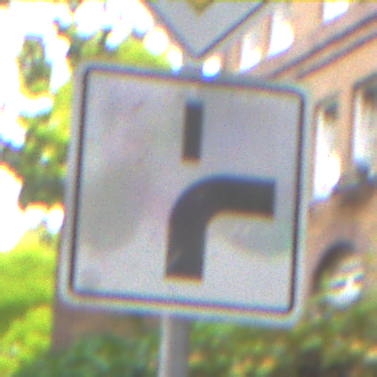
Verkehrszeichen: VerlaufVorfahrtsstrasse8
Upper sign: Vorfahrtsstrasse
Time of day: MorningAfternoon
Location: Outdoor (Urban)
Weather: Overcast
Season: NotSpecified
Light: Natural